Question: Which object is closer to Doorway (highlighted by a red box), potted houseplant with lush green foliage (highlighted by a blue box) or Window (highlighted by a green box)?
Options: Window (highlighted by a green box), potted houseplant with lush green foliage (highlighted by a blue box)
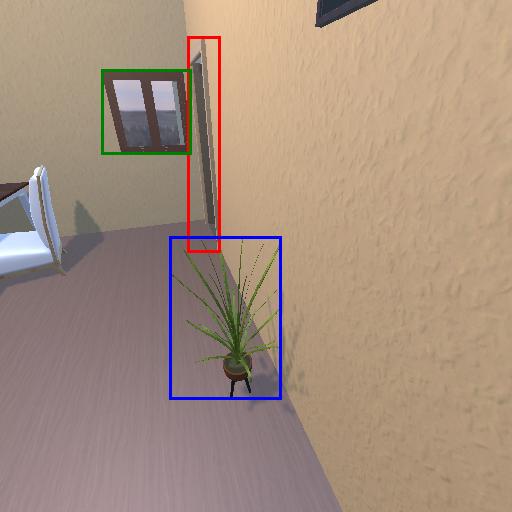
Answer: Window (highlighted by a green box)